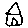
Label: house